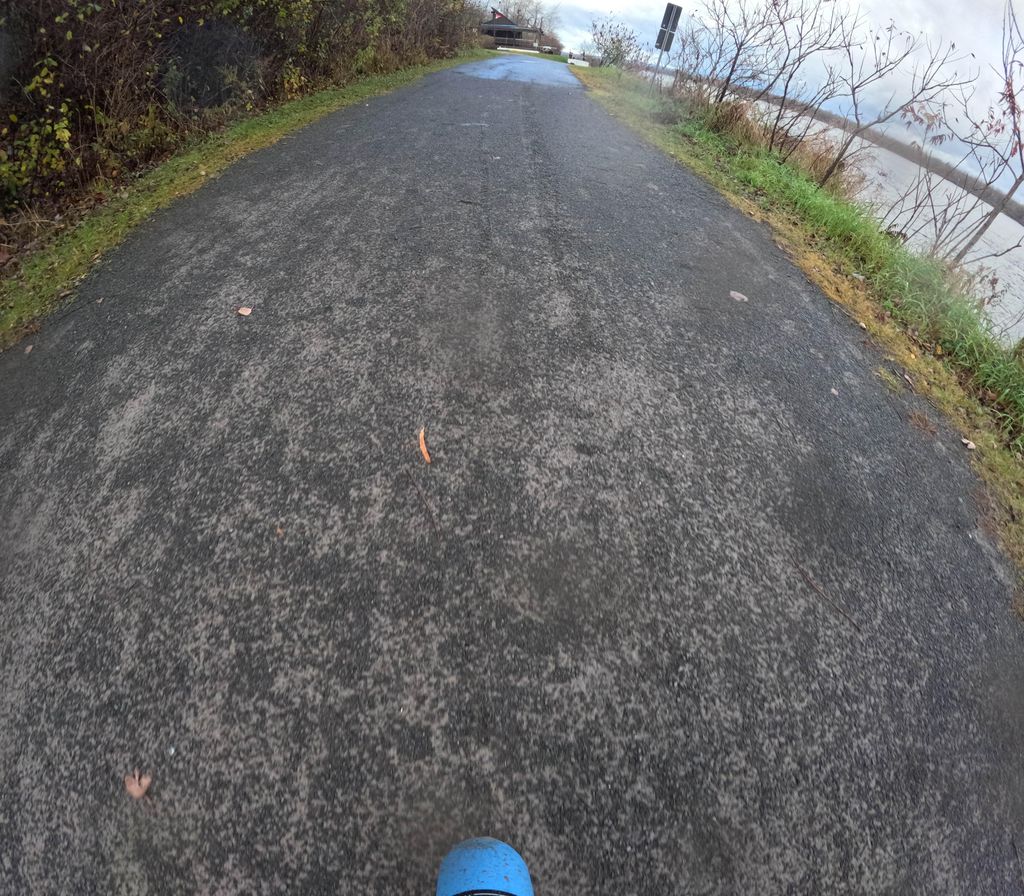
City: ottawa-gatineau